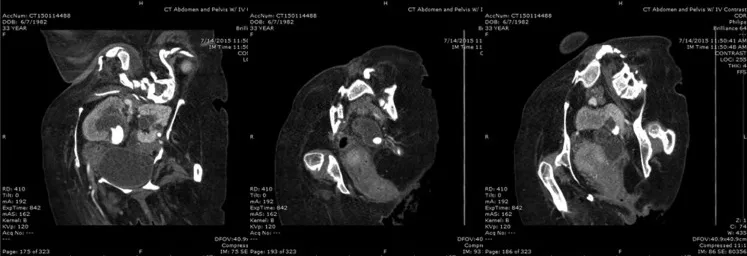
Selected coronal CT images displaying stone burden. From left to right: right UPJ stone (note curvature of spine); left ureteral stone; left renal stone.
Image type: radiology (ct)